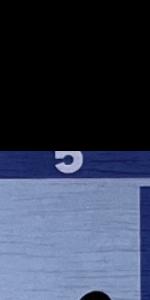
Label: Empty